Interaction volume radius: 5 \u00c5
Interaction volume height: 10 \u00c5
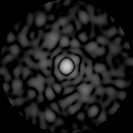
Disorder parameter: 0.8238